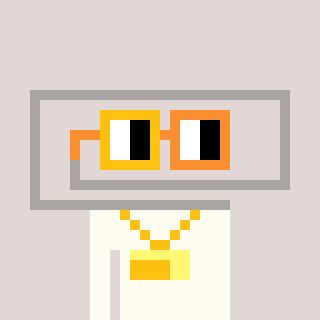
a pixel art character with square yellow and orange glasses, a paperclip-shaped head and a grayscale-colored body on a warm background